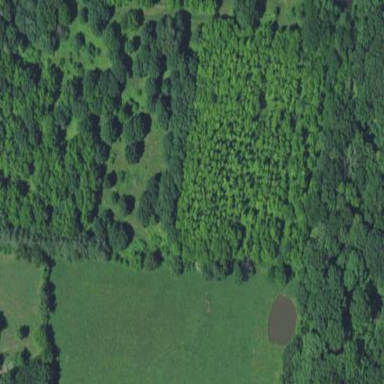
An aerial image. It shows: Plant nursery filled with trees.